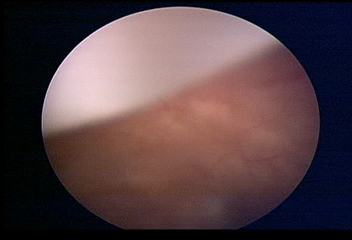
Modality: WLC
Class: Normal mucosa
Bladder cancer association: No